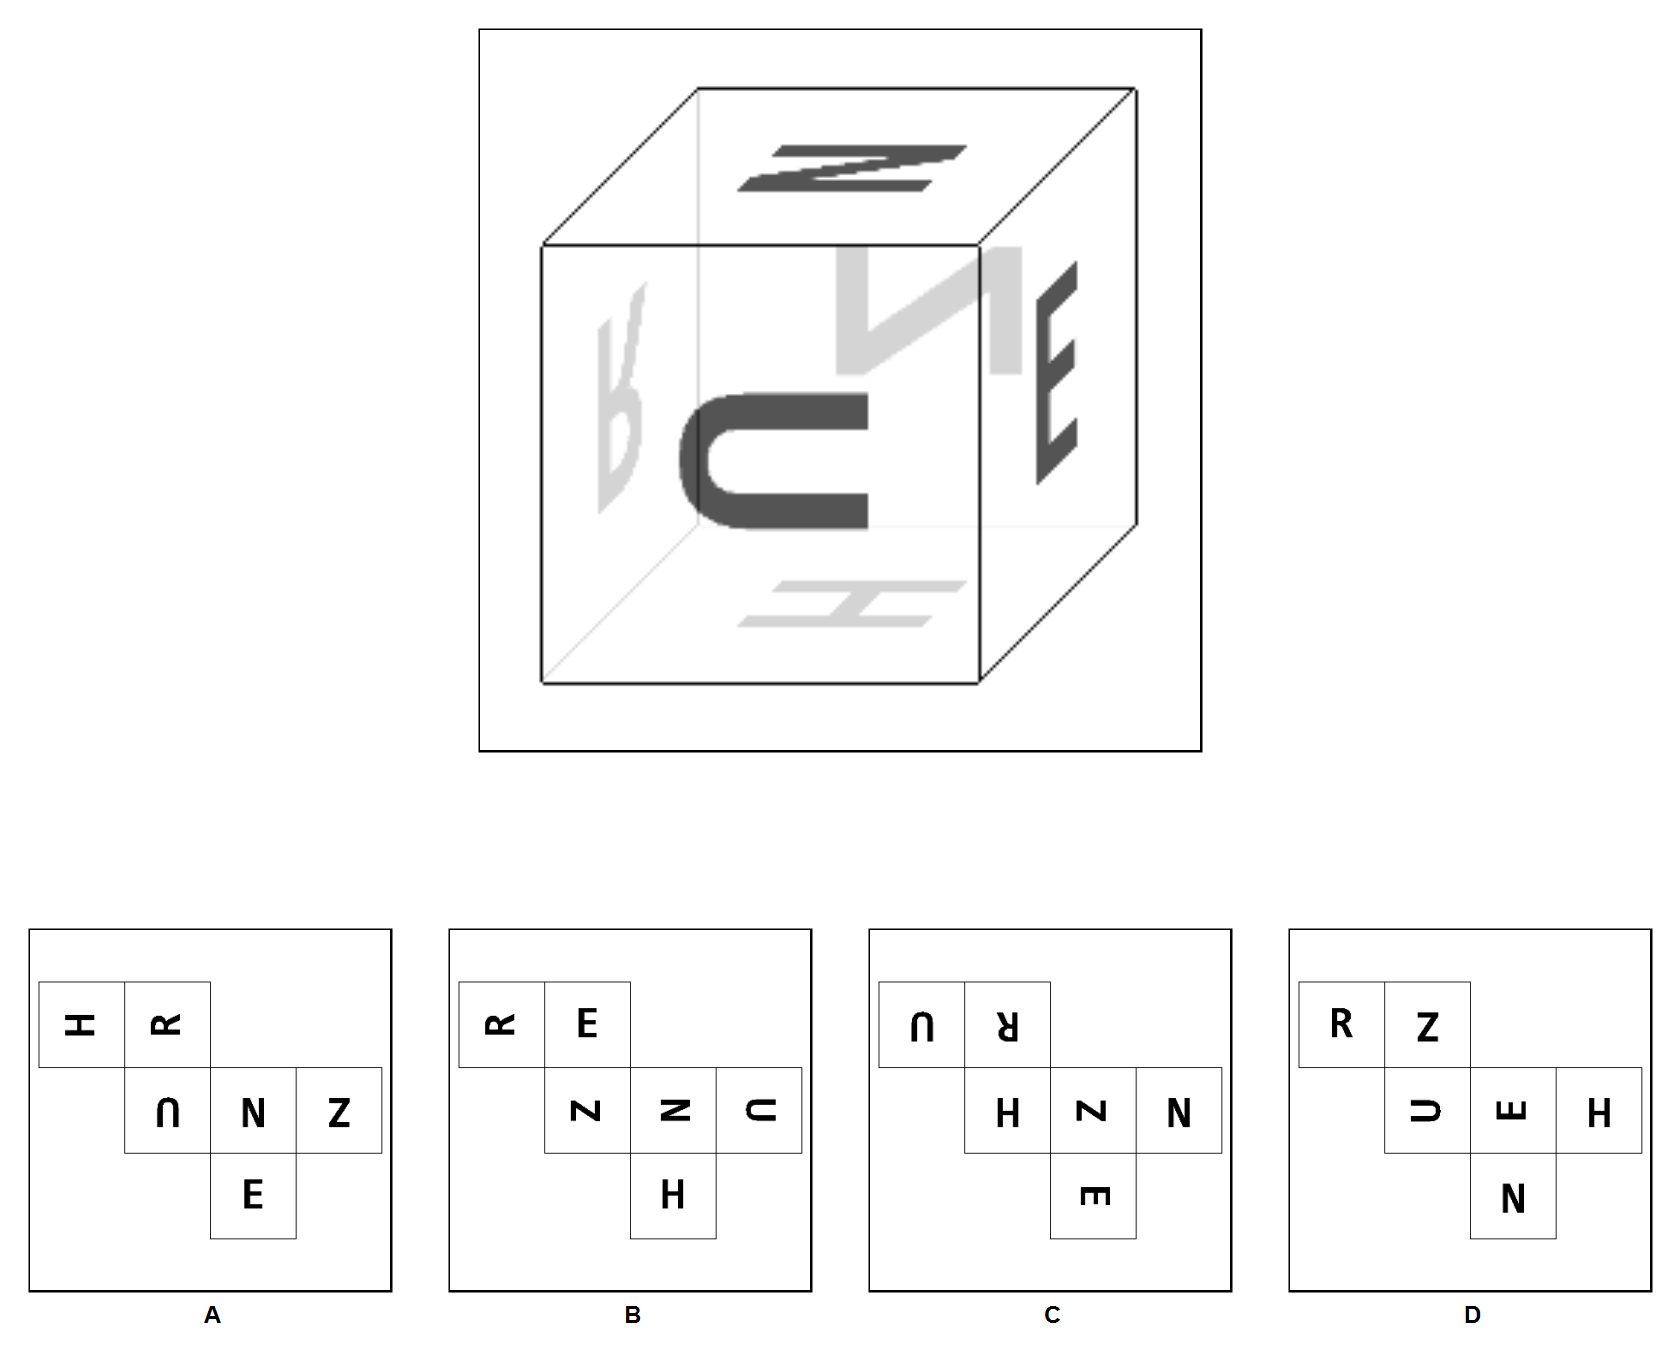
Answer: A